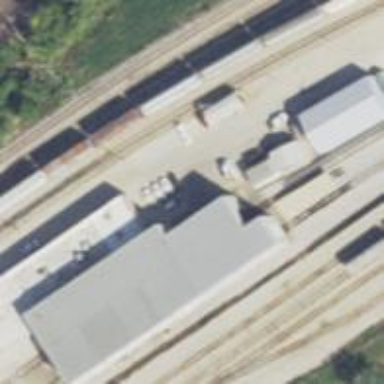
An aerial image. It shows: Railway siding with rails.